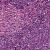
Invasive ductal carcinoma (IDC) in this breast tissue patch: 1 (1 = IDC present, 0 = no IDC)